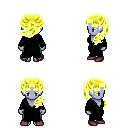
a pixel art fantasy rpg character, female body template, dark elf, purple skin, gray robe, teal pants, gold princess hairstyle, maroon shoes, four views (front, back, left, right), 2x2 character sprite sheet, small pixel art, hard edges, no anti-aliasing